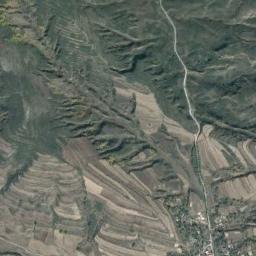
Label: mountain